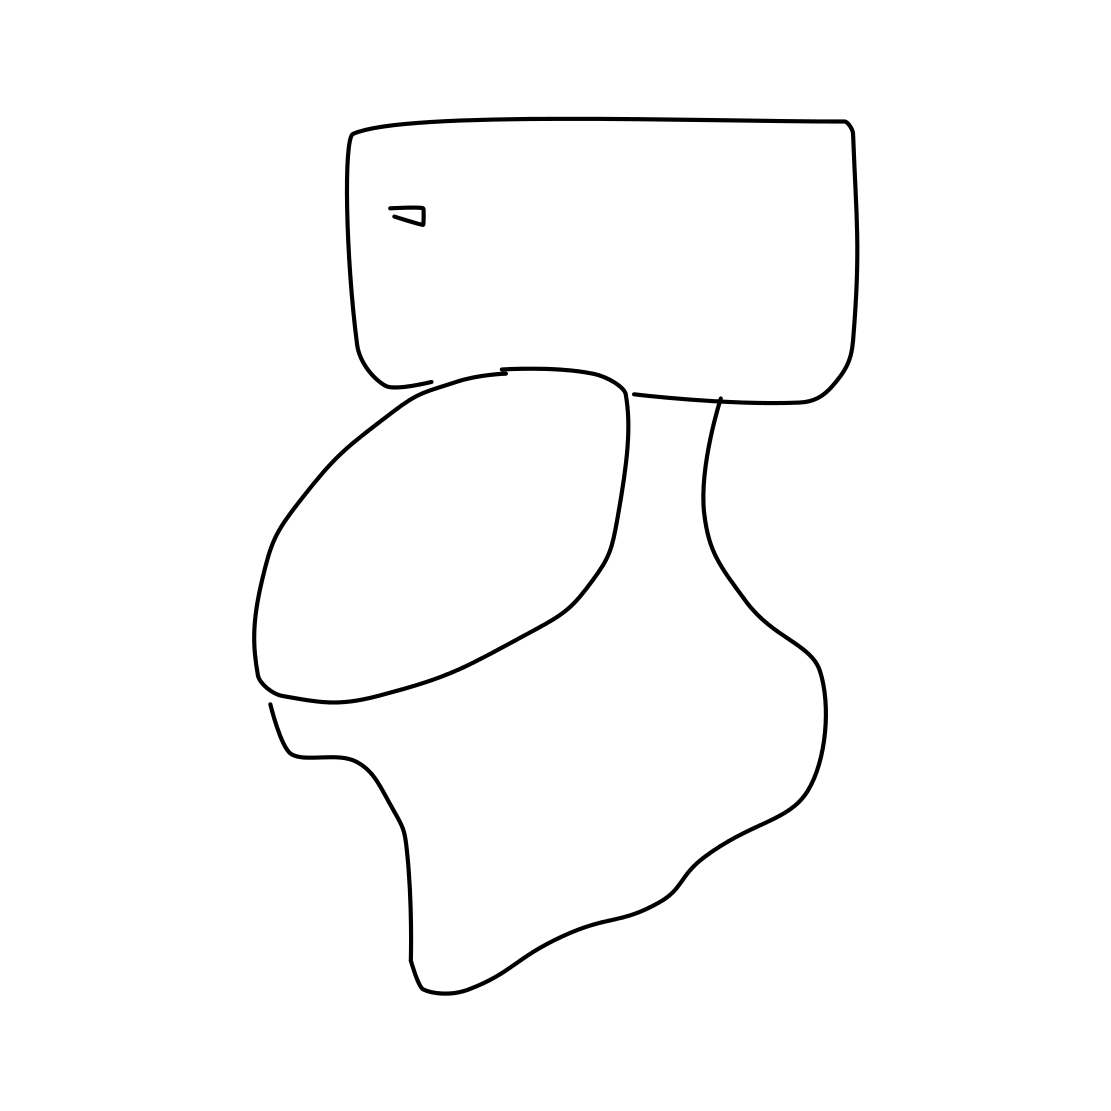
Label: toilet